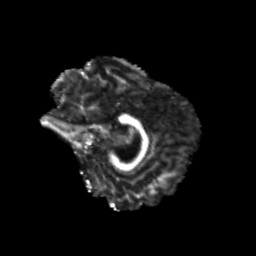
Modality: FA
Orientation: sagittal
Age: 25
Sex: female
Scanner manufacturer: siemens
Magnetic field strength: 3 T
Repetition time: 3.5 s
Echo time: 0.113 s